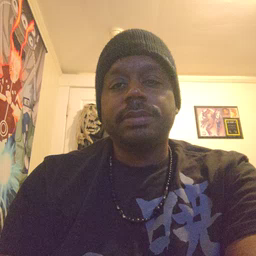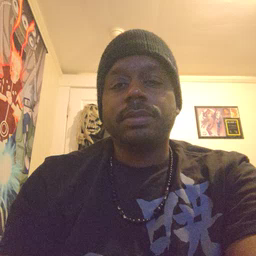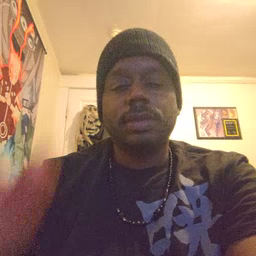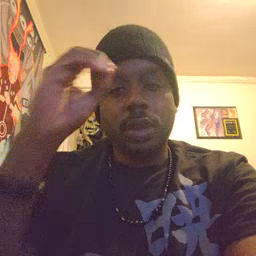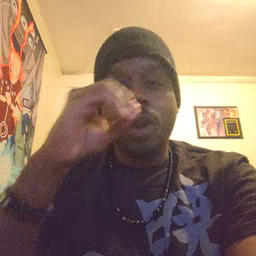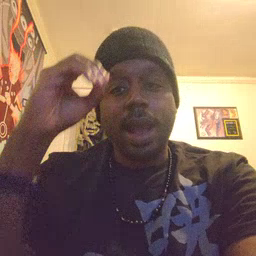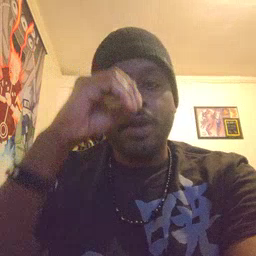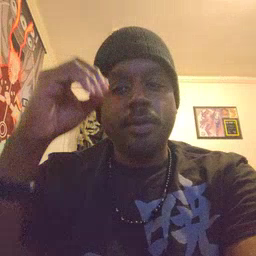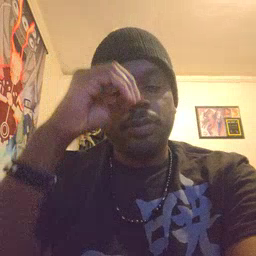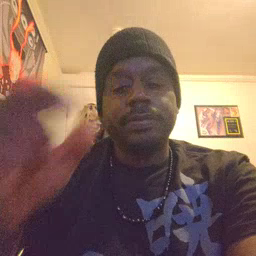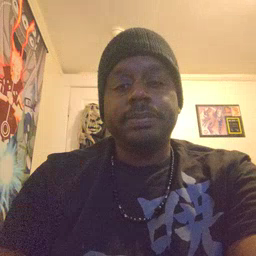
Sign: owl